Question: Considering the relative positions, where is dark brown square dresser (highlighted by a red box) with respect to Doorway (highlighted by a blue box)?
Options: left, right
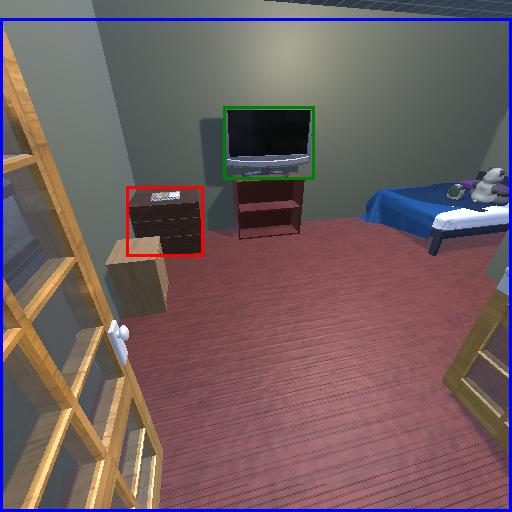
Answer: left